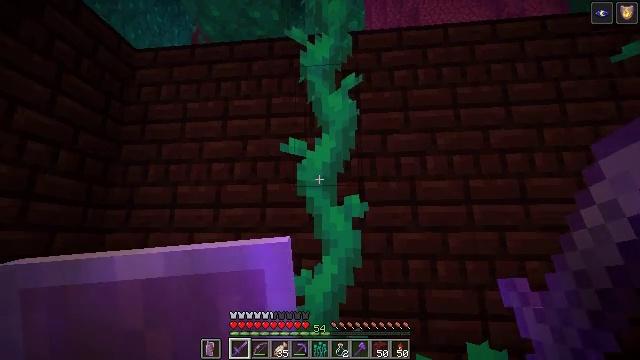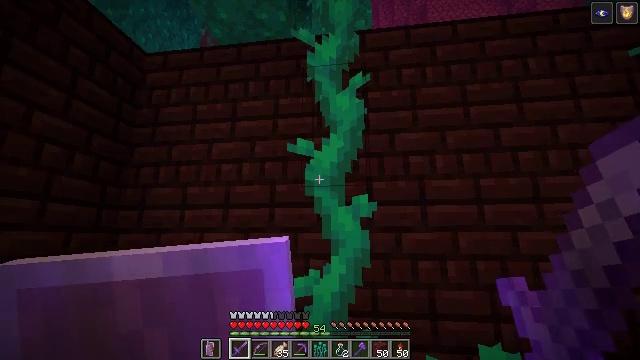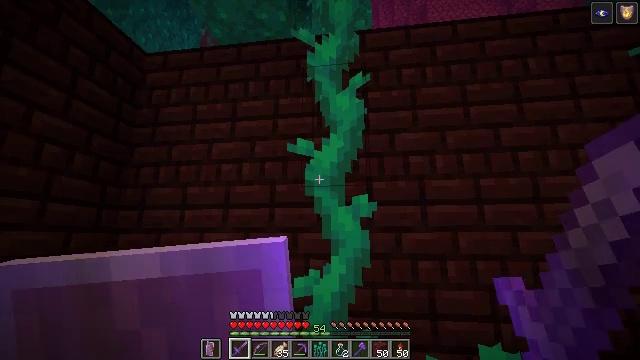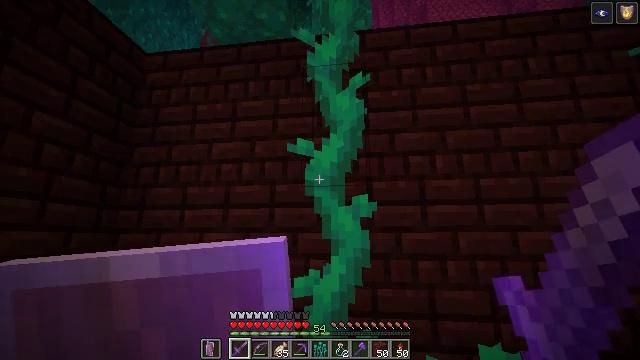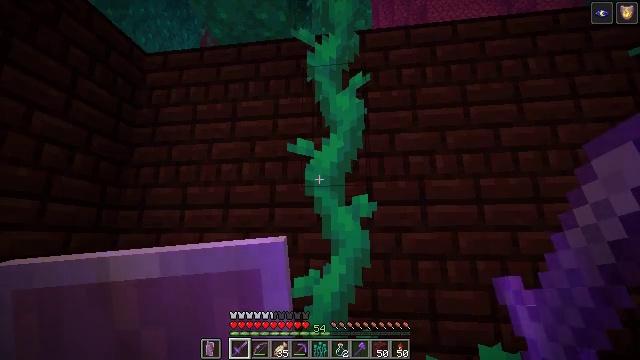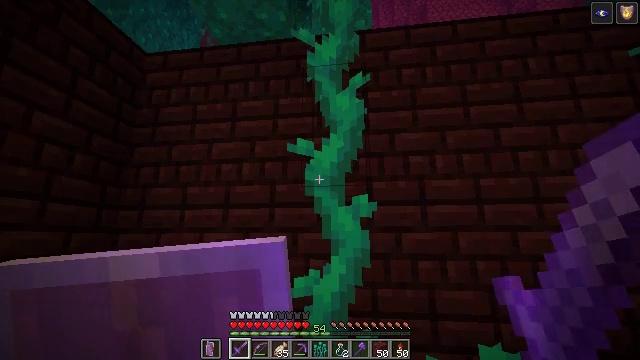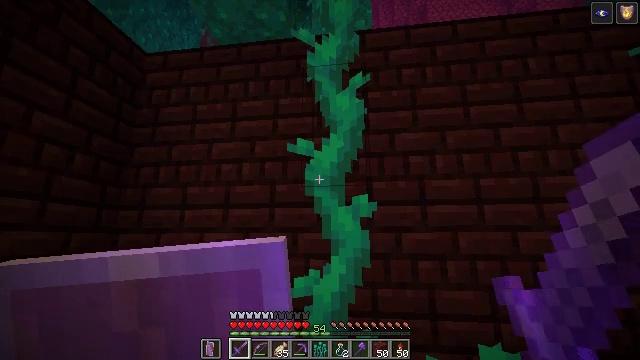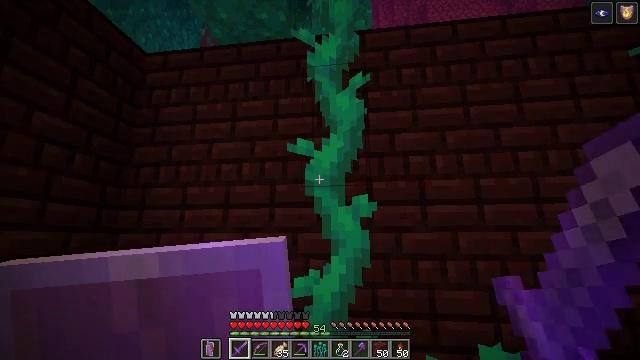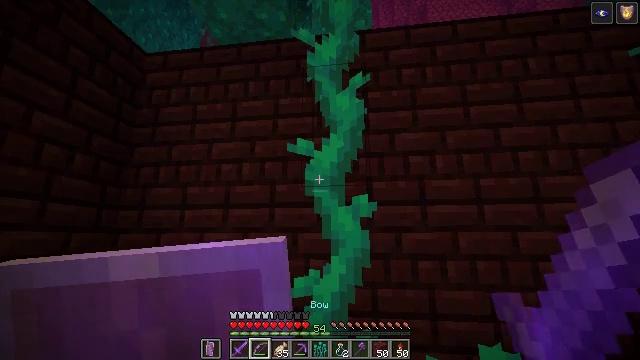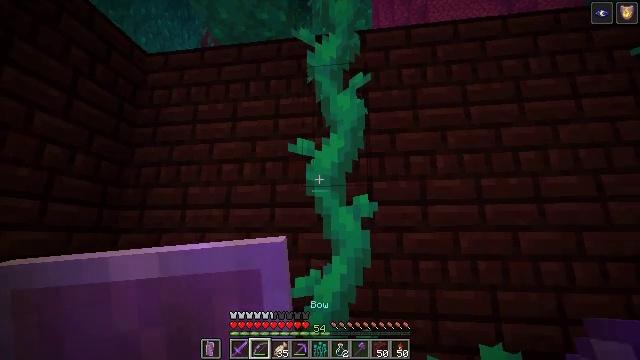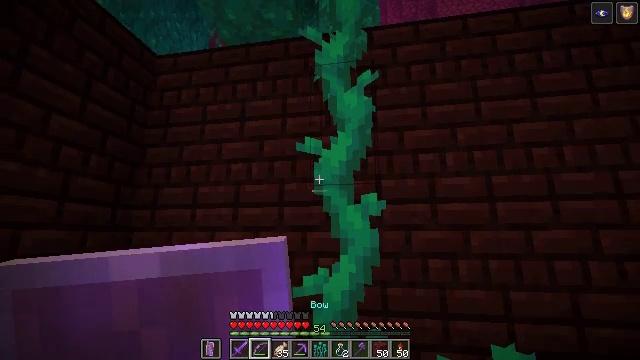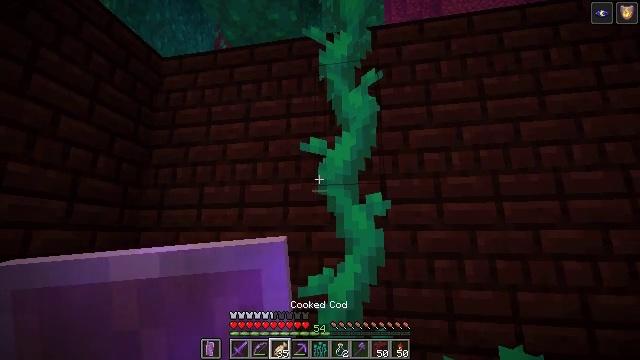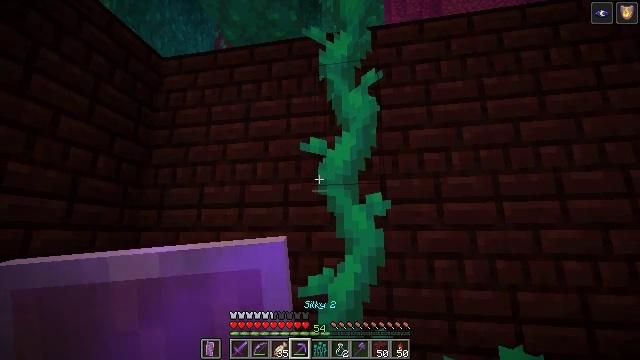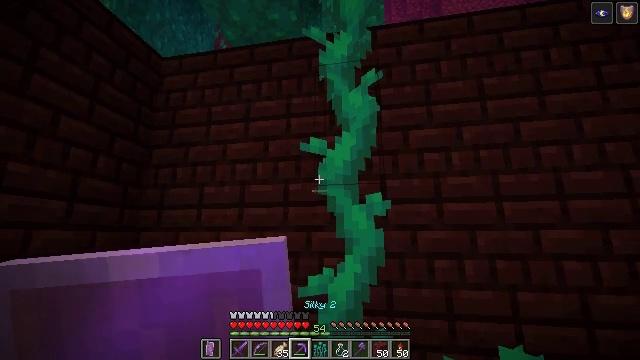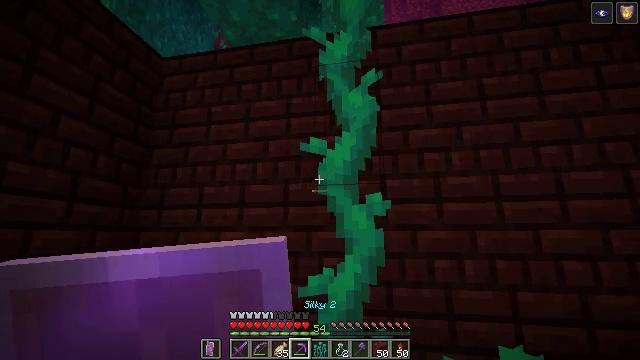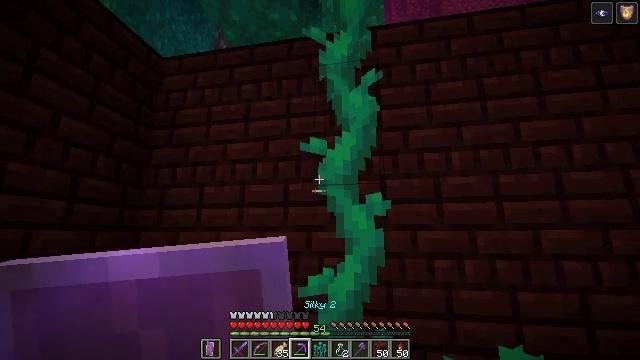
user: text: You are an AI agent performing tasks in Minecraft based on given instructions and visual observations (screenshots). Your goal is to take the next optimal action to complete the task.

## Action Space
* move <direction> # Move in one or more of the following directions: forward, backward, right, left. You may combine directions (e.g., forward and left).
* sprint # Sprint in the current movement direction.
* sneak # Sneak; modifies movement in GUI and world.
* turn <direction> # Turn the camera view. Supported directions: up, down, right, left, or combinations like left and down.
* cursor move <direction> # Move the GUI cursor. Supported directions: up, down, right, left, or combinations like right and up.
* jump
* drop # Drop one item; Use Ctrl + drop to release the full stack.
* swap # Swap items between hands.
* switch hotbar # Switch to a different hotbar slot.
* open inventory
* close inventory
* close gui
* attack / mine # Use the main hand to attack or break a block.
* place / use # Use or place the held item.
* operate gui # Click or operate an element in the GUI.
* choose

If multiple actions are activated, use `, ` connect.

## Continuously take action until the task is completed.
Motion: motion action
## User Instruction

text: Mine twisting vines in the Nether.
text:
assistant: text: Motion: turn left
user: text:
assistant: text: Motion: no_op
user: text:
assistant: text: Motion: no_op
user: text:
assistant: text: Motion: no_op
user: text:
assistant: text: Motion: no_op
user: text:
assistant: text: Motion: no_op
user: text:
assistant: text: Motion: no_op
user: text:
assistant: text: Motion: no_op
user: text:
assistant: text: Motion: no_op
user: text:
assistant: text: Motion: turn left
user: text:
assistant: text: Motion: turn left
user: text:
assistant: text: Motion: no_op
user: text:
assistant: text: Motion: no_op
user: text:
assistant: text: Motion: no_op
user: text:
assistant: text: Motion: no_op
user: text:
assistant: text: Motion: no_op
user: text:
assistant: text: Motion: no_op
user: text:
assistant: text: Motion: no_op
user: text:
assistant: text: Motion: no_op
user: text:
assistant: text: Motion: no_op
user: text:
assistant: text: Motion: no_op
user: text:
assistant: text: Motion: turn left
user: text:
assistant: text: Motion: turn left and down
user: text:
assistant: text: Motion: no_op
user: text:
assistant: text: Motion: turn right and down
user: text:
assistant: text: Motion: turn right
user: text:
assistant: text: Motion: no_op
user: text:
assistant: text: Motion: no_op
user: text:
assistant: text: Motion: turn left
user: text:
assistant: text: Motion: no_op